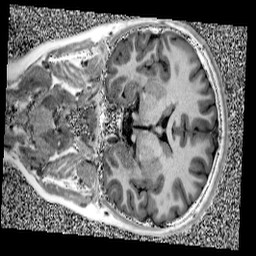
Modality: UNIT1
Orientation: coronal
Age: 12
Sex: female
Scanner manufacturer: siemens
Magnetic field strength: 3 T
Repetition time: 4 s
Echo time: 0.00299 s